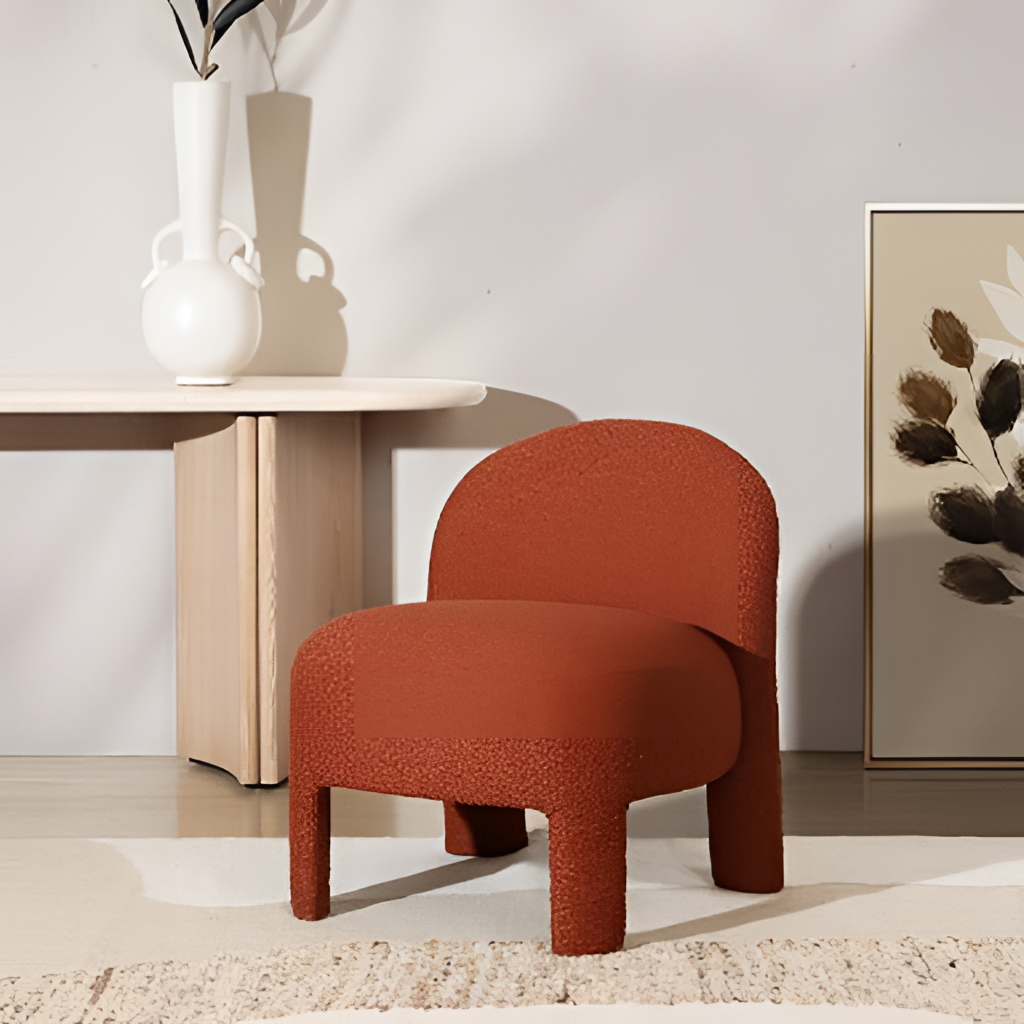
living room, fabric chair, beige wood flooring, with plank pattern, contemporary, beige paint wallpaper, with solid pattern